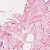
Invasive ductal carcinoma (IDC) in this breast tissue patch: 0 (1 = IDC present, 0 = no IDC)